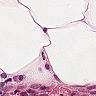
Metastatic tissue present: no